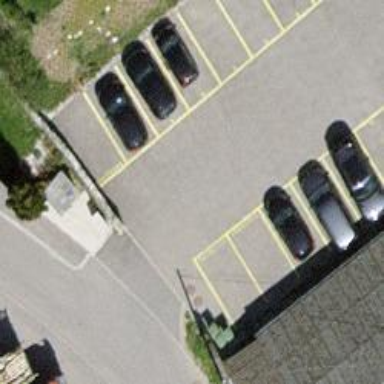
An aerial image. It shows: Asphalt parking aisle designated as service road.